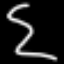
Label: squiggle